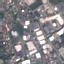
Land use / land cover: Industrial